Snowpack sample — Loveland Pass, Silver Plume, Colorado, USA (2/11/26, 12:00 PM MST)
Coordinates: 39.663, -105.886
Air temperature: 35 °F
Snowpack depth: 82 cm
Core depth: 30 cm
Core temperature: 28.4 °F
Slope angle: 13°, slope face: 12°
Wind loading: high
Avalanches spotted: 1
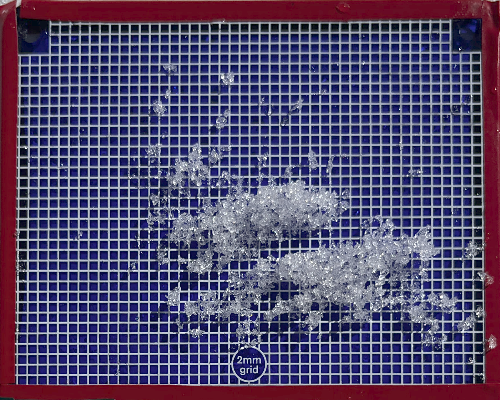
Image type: profile
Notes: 1 small avalanche spotted on the north side of the bowl, lots of wind loading